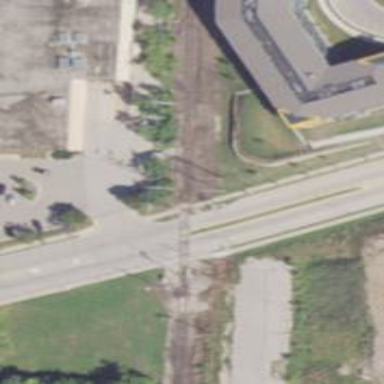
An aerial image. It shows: Railway crossing.